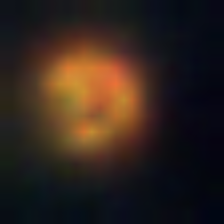
Taxon: NanoPlankton
Group: Other